Question: I have to write this code in tcl and I am really frustrated because This is my first time in tcl. I need to display something like this:
I am using tcl/informix and I am struggling a bit as how to achieve the above. Here is a pseudocode I wrote
'''
select event_date,attempts_cnt,success_cnt,fail_cnt from cc_web_ppv_counts WHERE
event_id='123'
{
get $sd_attempt_cnt
get $sd_success_cnt
get $sd_fail_cnt
get event_date
select event_date,attempts_cnt,success_cnt,fail_cnt from cc_web_ppv_counts WHERE
event_id='125'
{
get $hd_attempt_cnt
get $hd_success_cnt
get $hd_fail_cnt
$total_attempts=$sd_attempt_cnt + $hd_attempt_cnt;
$total_success=$sd_success_cnt + $hd_success_cnt;
$total_fail=$total_attempts -$total_success;
$success_rate=($total_success/$total_attempts)*100;
$hd_success_rate=($hd_success_cnt/total_success)*100;
$sd_success_rate=($sd_success_cnt/total_success)*100;
}
}
'''
Note There for each event_date(for example today) there would be only 2 records.for sd and hd respectively.so the dates have to be displayed dynamically in the output.
I would appreciate if somone could point out to some examples in tcl that pulls data and displays like above.
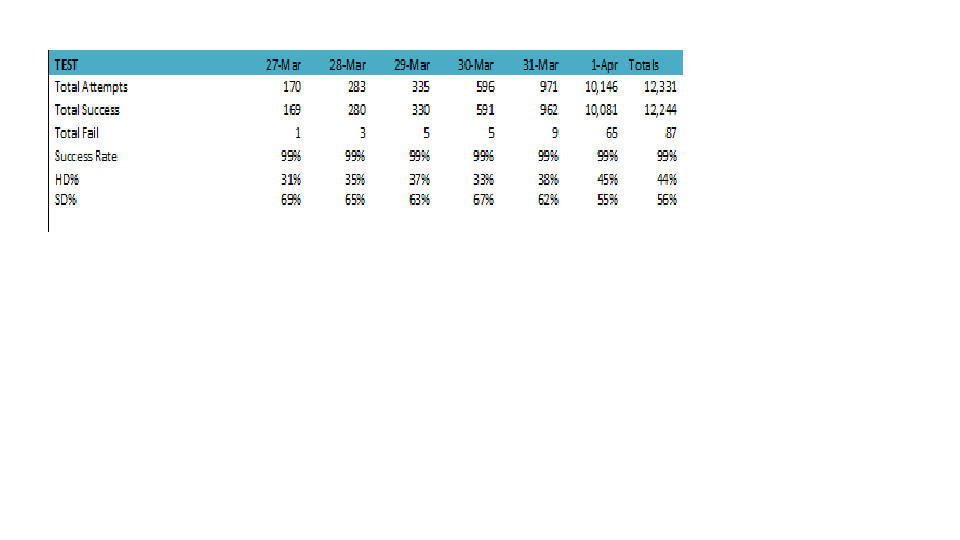
Answer: Probably <URL> with a proper ODBC driver is a way to go.
As to the second part of the question, the answer heavily depends on how do you define "display".